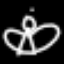
Label: angel